Question: I'm looking to construct a two-column layout with a fixed left column and a fluid right, both with 100% height, like this example:

I've tried so many variations I can't remember what I've tried now, and just can't get it to look right. I've also tried looking at websites such as <URL> but they don't have any example with both columns having a 100% height.
I can't remember what I have tried already but this was definitely my last attempt. I know this because this was the last visited web page before I was arrested for throwing a computer monitor from the fourth floor of an apartment block.
'''
body { margin:0; padding:0; }
.left-column { position:absolute; top:0; width:235px; height:100%; background:#090909; }
.right-column { margin-left:235px; background:yellow; height:100%; width:100%; }
<div class="page-wrapper">
<div class="left-column"></div>
<div class="right-columnr">
sd
</div>
</div>
'''
This is the result here:
<URL>
I'm so used to my 960 wide centered website, that when it came to a full screen fluid layout, it completely threw me. Any help greatly appreciated.
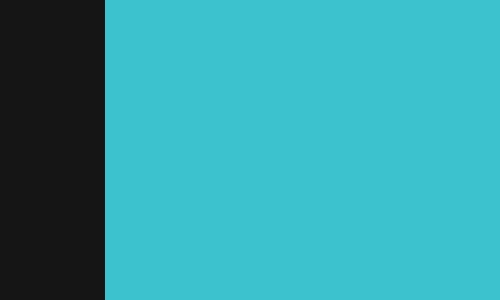
Answer: First, you need to fix 'right-columnr' typo, Second: when you set a height of '100%' on a element to take the entire height of screen, its parent should have a height of '100%' too:
'''
html, body {
height: 100%;
width: 100%;
padding: 0;
margin: 0;
}
.page-wrapper {
height: 100%;
position: relative;
}
.left-column {
position:fixed; /* <-- fixes the left panel to prevent from scrolling */
top:0;
left:0;
width:235px;
height:100%;
background:#090909;
}
.right-column {
margin-left:235px;
background:yellow;
min-height:100%; /* <-- fixes the background-color issue when content grows */
}
'''
'''
<div class="page-wrapper">
<div class="left-column"></div>
<div class="right-column">
This is the content.
</div>
</div>
'''
<URL>